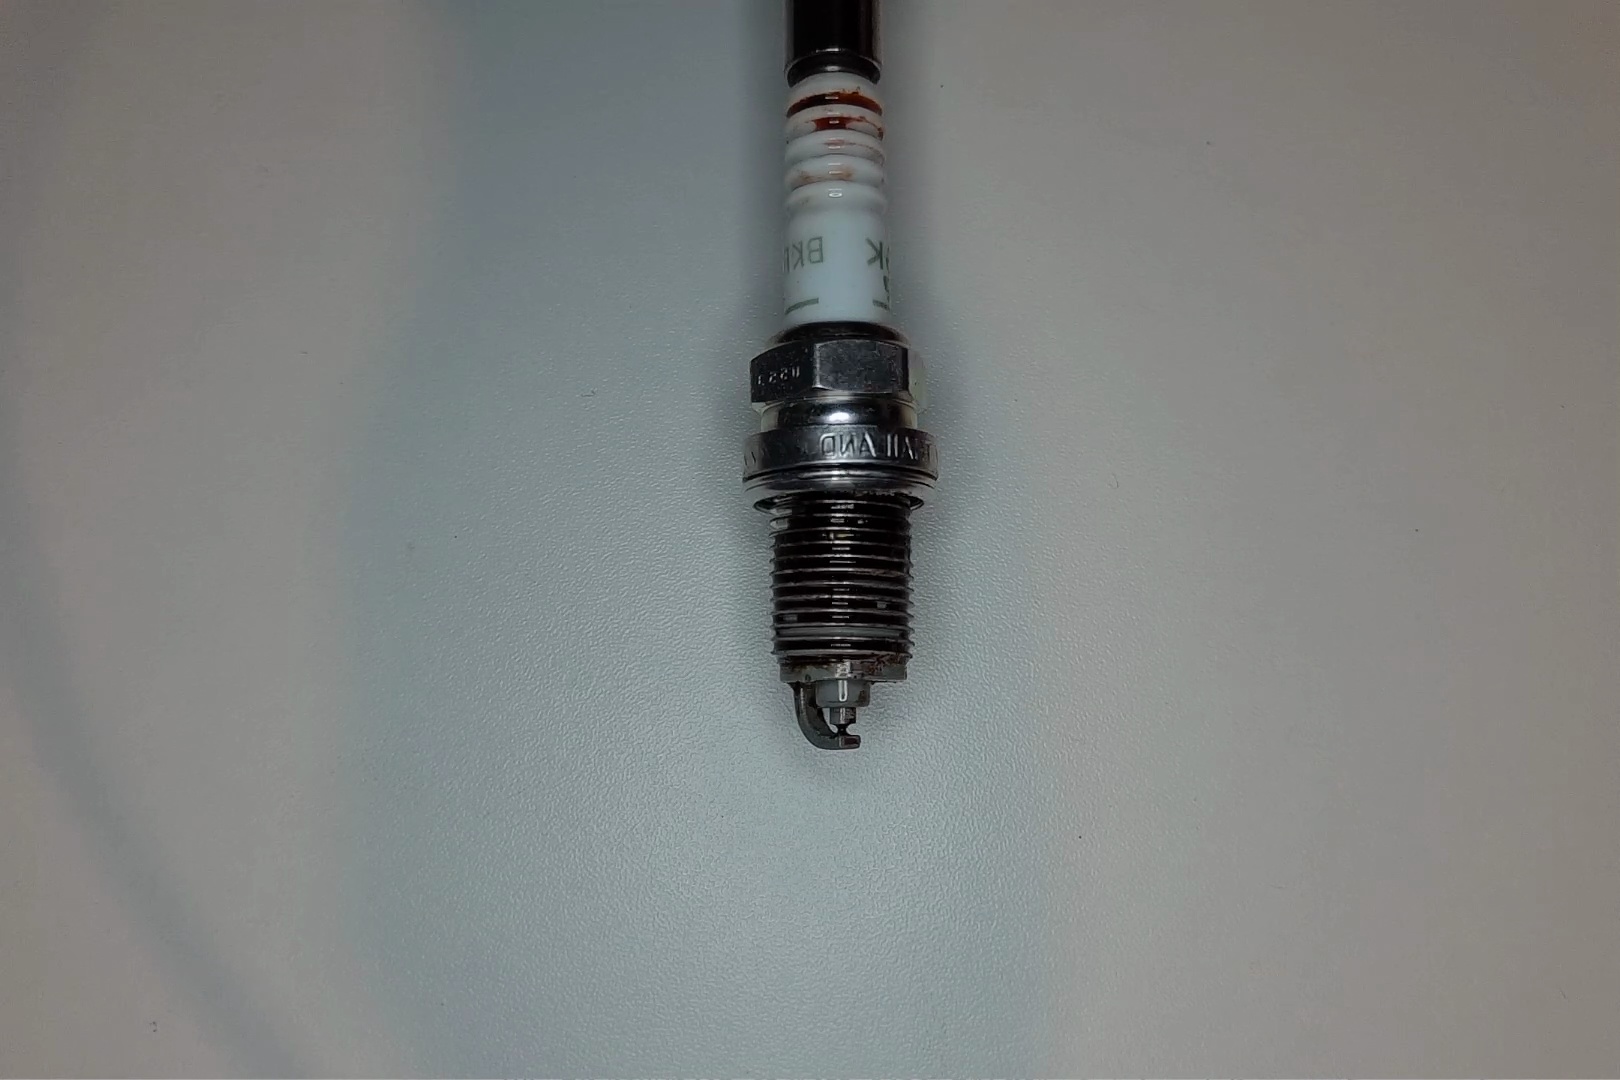
Label: anomaly